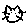
Label: cat